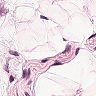
Metastatic tissue present: no